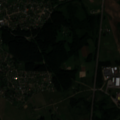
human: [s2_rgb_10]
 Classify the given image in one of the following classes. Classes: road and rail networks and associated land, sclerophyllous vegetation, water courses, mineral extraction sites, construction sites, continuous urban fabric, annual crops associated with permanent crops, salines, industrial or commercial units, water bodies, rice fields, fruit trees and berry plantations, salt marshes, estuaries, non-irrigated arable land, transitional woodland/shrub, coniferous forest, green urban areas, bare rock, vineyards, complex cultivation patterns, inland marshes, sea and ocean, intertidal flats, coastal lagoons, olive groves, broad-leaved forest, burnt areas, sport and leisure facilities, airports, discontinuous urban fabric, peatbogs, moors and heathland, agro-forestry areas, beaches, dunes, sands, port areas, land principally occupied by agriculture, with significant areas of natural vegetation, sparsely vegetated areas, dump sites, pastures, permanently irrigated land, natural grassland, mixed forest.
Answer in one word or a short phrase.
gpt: discontinuous urban fabric, dump sites, non-irrigated arable land, pastures, complex cultivation patterns, coniferous forest, mixed forest